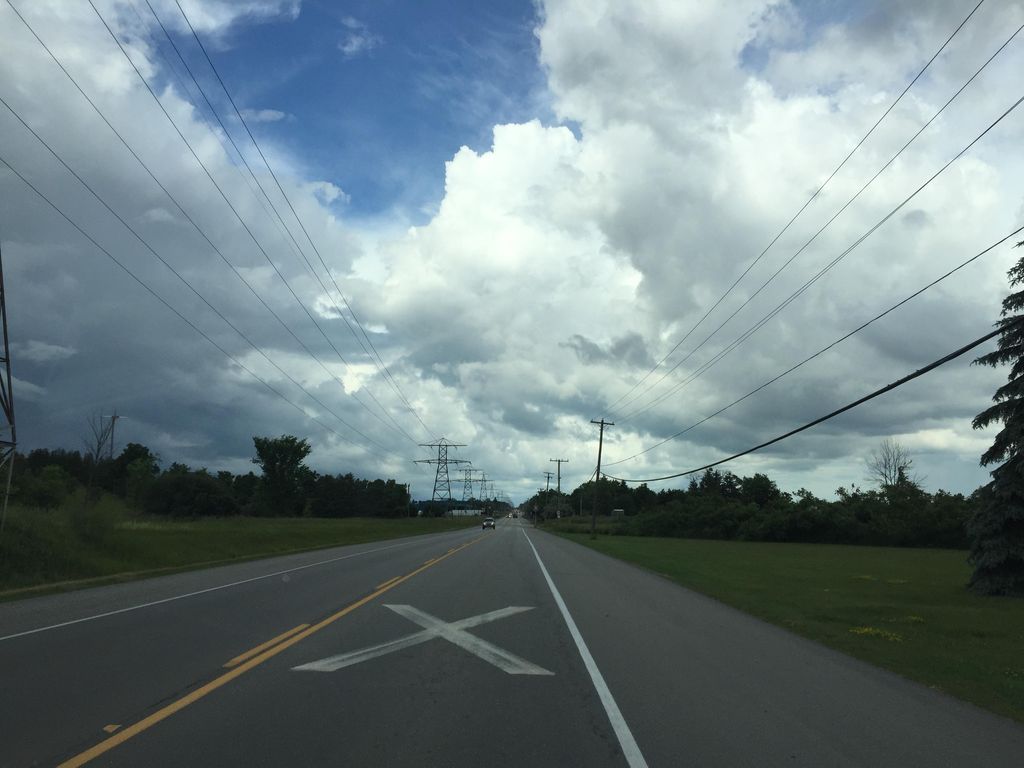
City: kitchener-waterloo